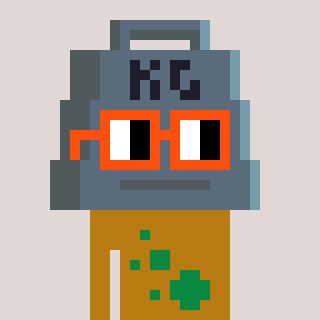
a pixel art character with square orange glasses, a weight-shaped head and a gold-colored body on a warm background